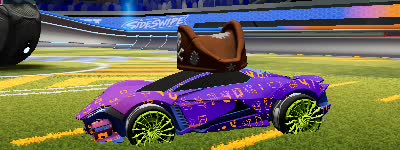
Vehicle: werewolf